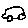
Label: car